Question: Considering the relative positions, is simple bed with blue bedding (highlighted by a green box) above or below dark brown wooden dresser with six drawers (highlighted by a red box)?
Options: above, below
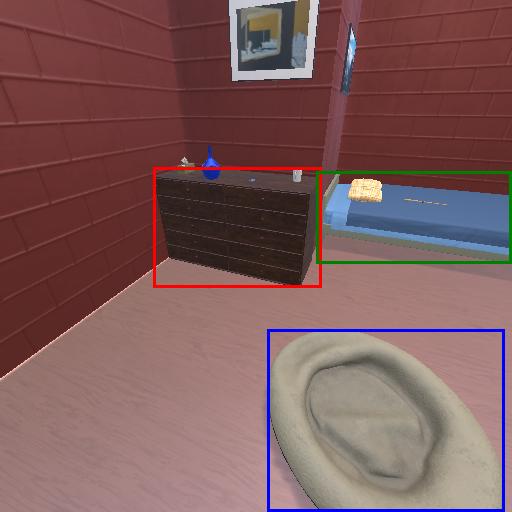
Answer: above